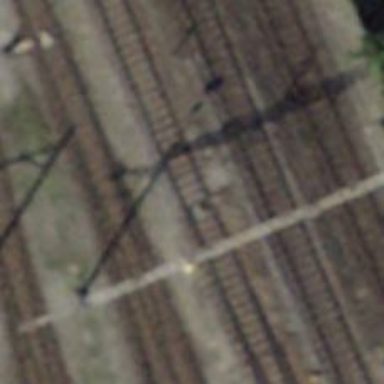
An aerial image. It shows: Railway switch.